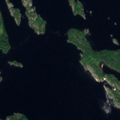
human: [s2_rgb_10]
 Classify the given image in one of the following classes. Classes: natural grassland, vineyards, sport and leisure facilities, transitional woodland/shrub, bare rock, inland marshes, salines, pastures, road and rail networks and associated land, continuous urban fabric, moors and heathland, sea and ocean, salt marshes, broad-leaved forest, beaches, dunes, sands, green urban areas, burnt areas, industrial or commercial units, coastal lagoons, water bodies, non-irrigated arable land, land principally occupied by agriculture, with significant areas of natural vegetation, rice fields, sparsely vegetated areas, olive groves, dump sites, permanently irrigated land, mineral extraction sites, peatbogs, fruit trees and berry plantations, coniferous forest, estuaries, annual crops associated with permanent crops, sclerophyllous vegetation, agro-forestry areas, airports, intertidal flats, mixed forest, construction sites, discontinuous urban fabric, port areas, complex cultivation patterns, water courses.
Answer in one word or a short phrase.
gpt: coniferous forest, mixed forest, water bodies